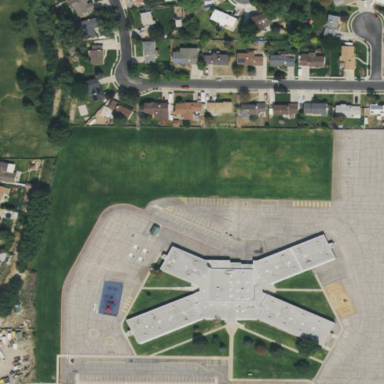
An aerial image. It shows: School.